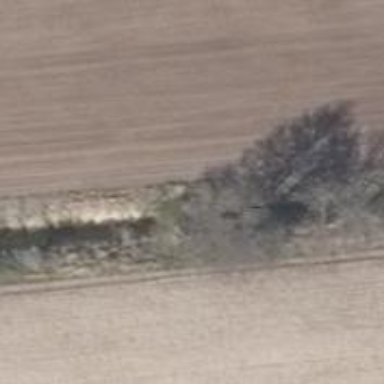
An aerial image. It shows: Hunting stand.